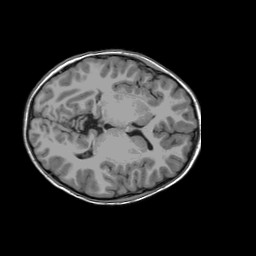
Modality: T1w
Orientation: coronal
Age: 9
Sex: male
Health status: ill